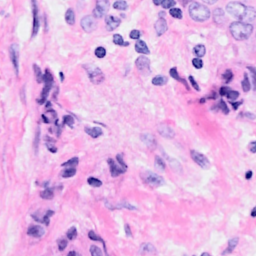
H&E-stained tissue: Breast